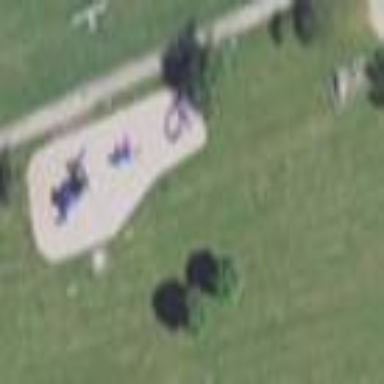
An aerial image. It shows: Playground area for leisure land.